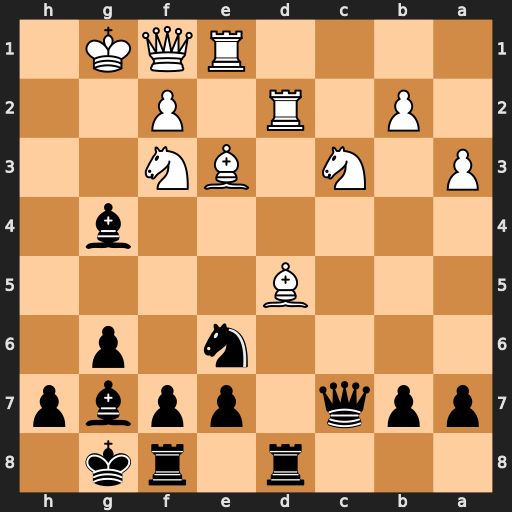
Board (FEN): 3r1rk1/ppq1ppbp/4n1p1/3B4/6b1/P1N1BN2/1P1R1P2/4RQK1
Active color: b
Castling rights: -
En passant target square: -
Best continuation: Bxc3 bxc3 Rxd5 Rxd5 Bxf3